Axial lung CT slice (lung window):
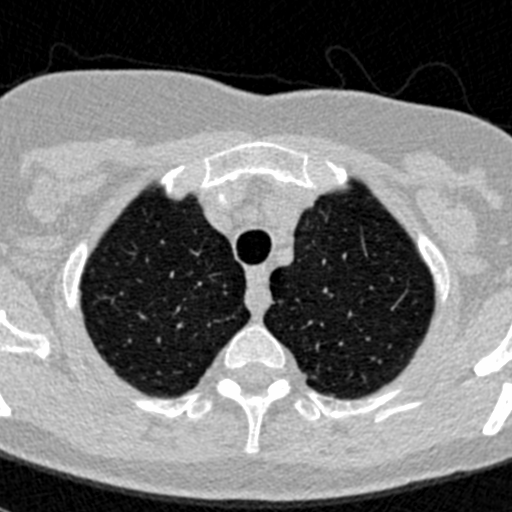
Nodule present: no